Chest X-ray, PA view. Patient: 58 years old, sex F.
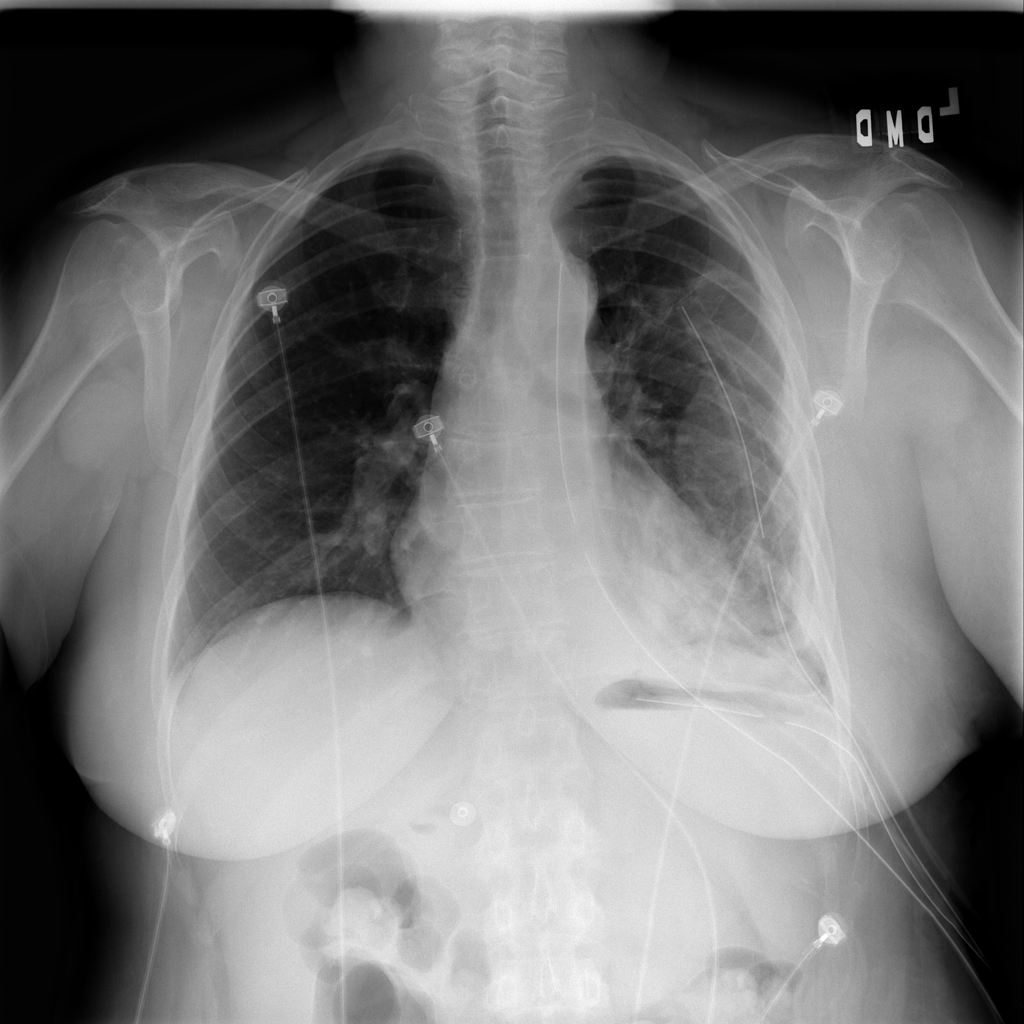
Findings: Atelectasis, Consolidation, Effusion, Infiltration